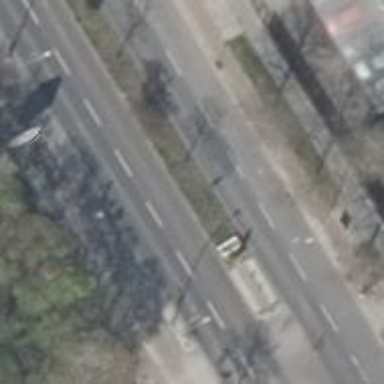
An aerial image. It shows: Secondary road with asphalt surface. It has cycle track on the right side and is dual carriageway.